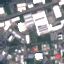
Land use / land cover: Industrial